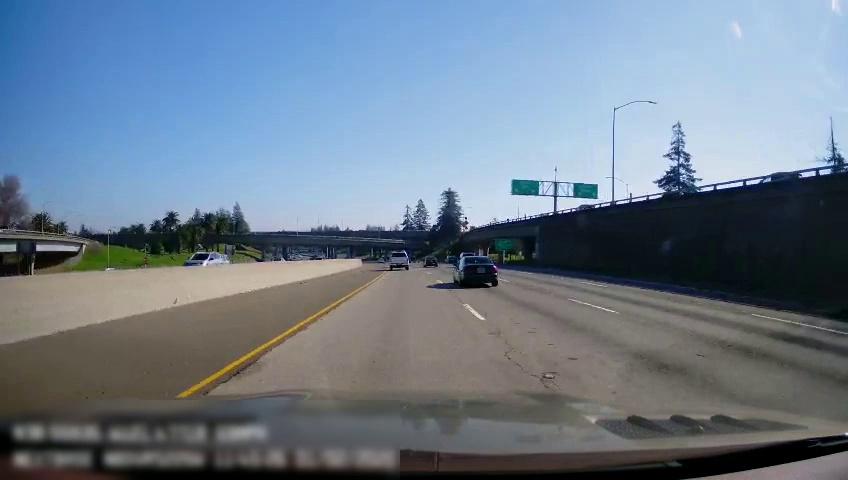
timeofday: Day
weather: Sunny
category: Vehicles | Truck
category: Drivable Space
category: Vehicles | Truck
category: Vehicles | SUV
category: Vehicles | Car
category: Vehicles | Car
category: Vehicles | Car
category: Vehicles | Car
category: Lanes | Current Lane
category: Lanes | Current Lane
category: Lanes | Alternate Lane
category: Lanes | Alternate Lane
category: Traffic | Signs
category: Traffic | Signs
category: Traffic | Signs
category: Traffic | Signs